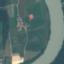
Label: River